Interaction volume radius: 10 \u00c5
Interaction volume height: 25 \u00c5
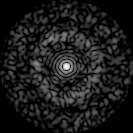
Disorder parameter: 0.8323